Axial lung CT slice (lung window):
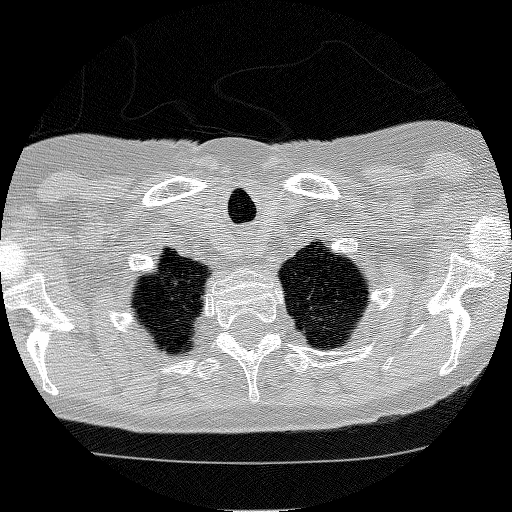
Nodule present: no